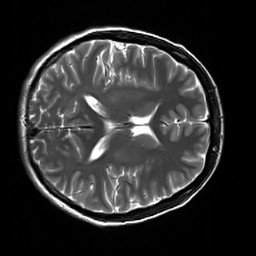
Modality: T2w
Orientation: axial
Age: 33
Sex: female
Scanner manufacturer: siemens
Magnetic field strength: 3 T
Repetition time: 7 s
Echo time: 0.09 s